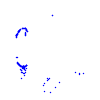
Particle: kaon